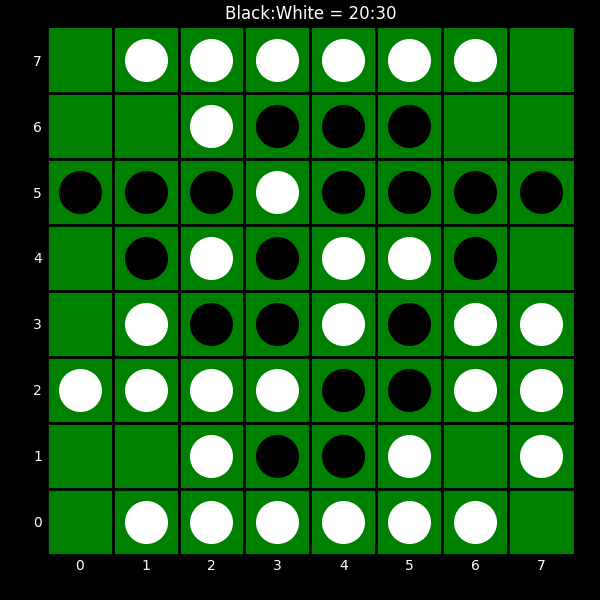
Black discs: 20
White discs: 30